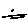
Label: line